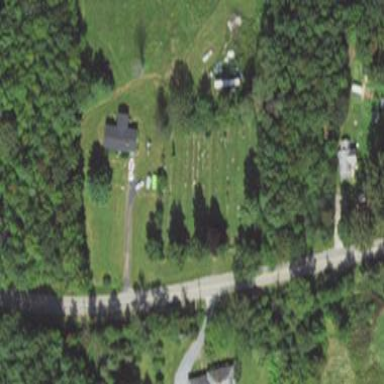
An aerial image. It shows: Cemetery.